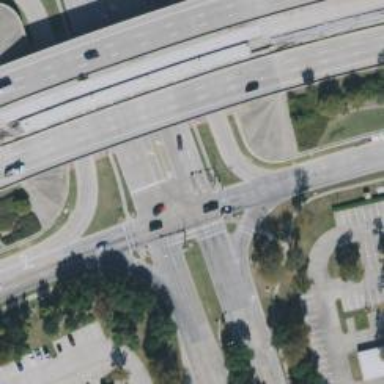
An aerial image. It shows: Secondary road with asphalt surface. There is separate sidewalk and frontage road.